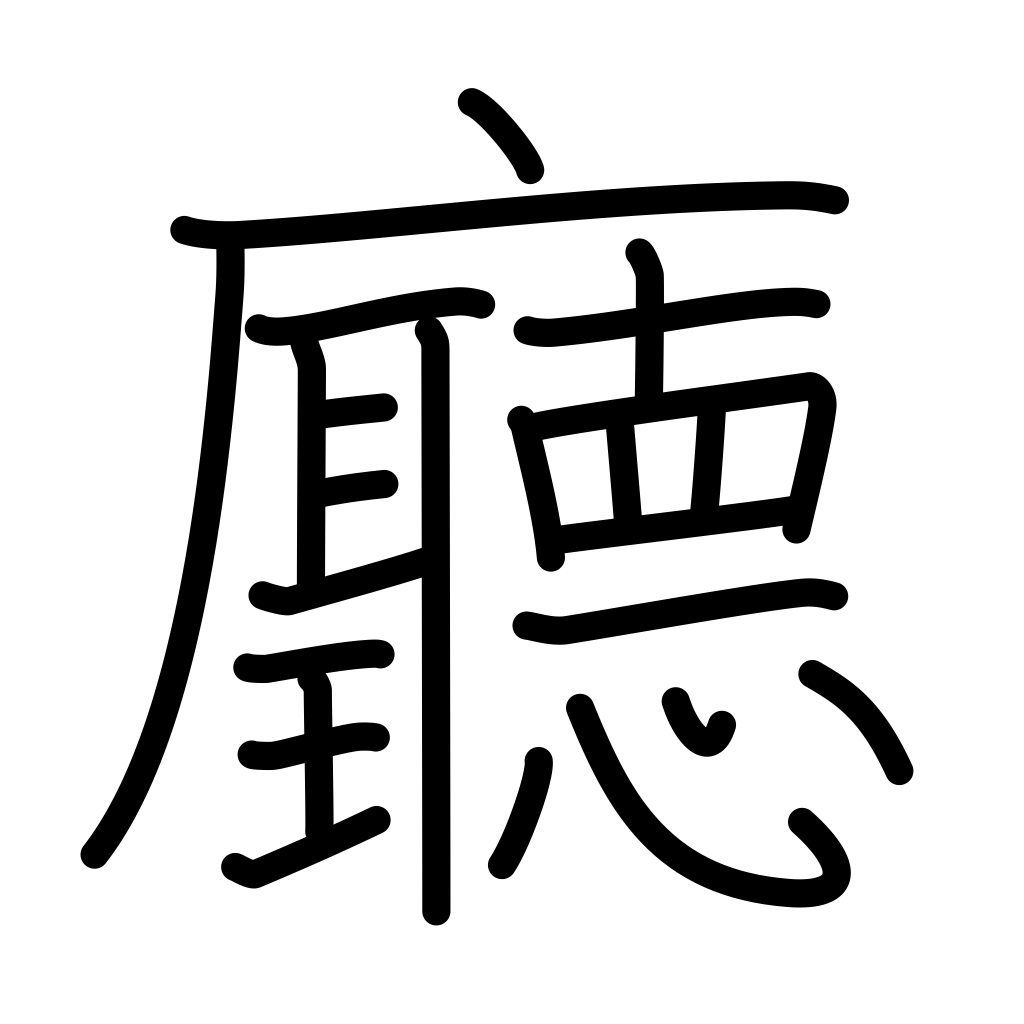
Meaning: hall, central room